Interaction volume radius: 5 \u00c5
Interaction volume height: 40 \u00c5
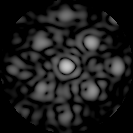
Disorder parameter: 0.2764